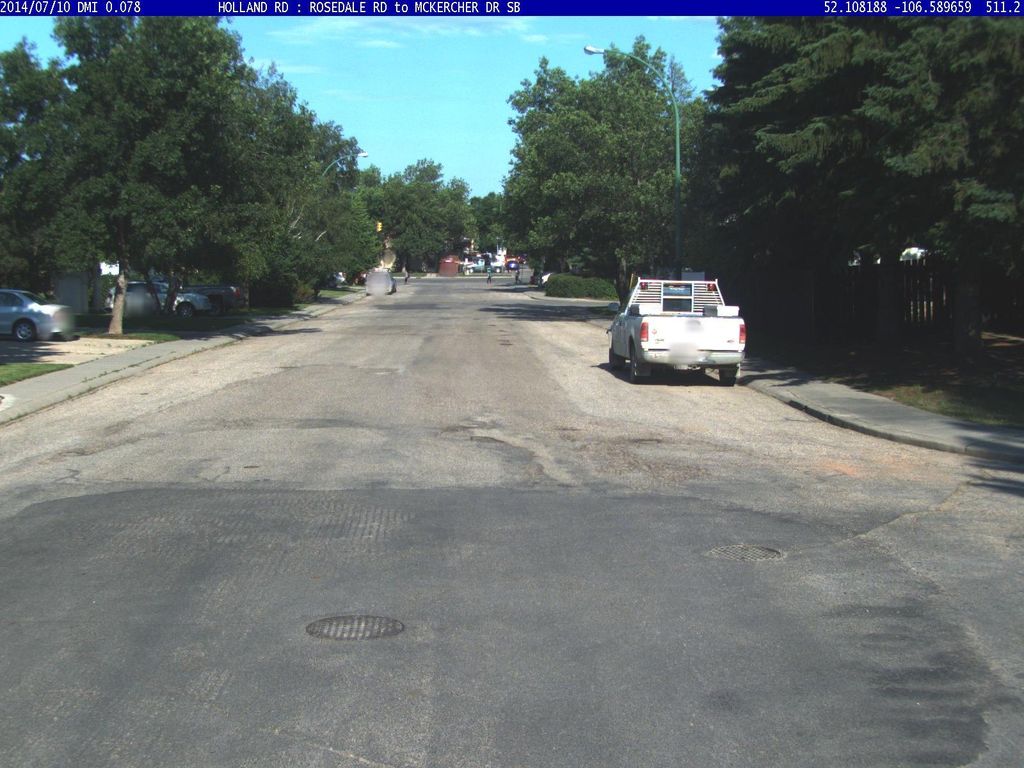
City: saskatoon